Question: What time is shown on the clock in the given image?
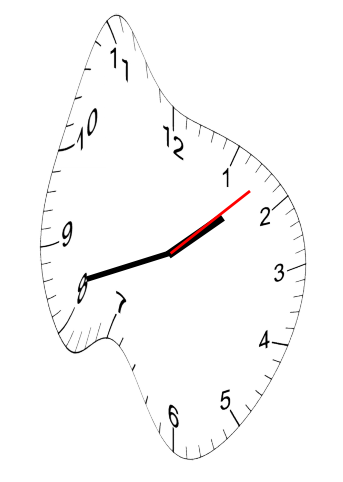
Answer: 01:42:08